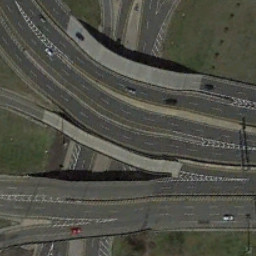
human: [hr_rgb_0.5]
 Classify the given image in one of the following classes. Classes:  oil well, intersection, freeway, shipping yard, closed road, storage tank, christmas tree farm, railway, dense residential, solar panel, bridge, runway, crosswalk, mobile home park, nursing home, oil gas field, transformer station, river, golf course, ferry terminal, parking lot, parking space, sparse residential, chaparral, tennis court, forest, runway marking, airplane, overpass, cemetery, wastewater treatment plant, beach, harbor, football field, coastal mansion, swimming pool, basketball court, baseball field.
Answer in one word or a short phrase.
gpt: overpass